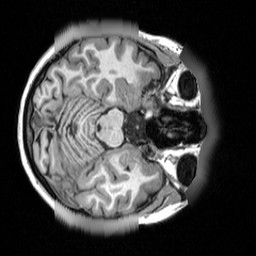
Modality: T1w
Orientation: axial